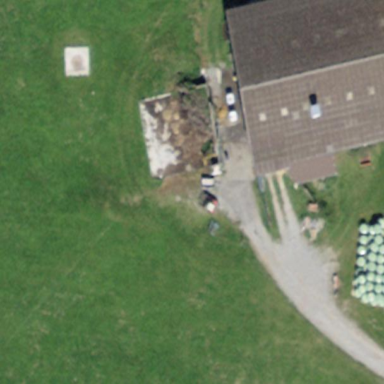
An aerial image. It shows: Farmyard area.